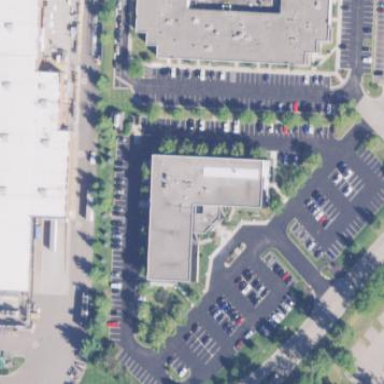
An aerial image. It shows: Office building.